Question: From Android 4.2 onwards, user can change the Device name in settings menu. Is there any API exposed to retrieve that value from code??

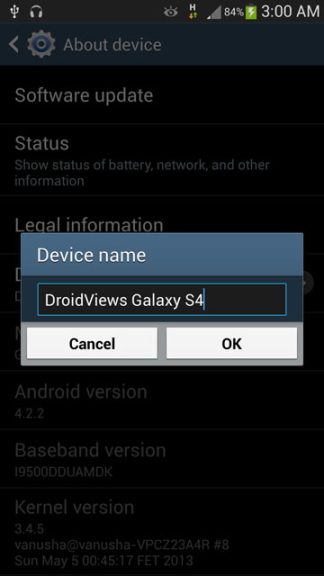
Answer: I dont think you can rely on this functionality as it may be a Samsung modification.
My Nexus 5 does not have the ability to change the device name on this settings page on Android 4.4